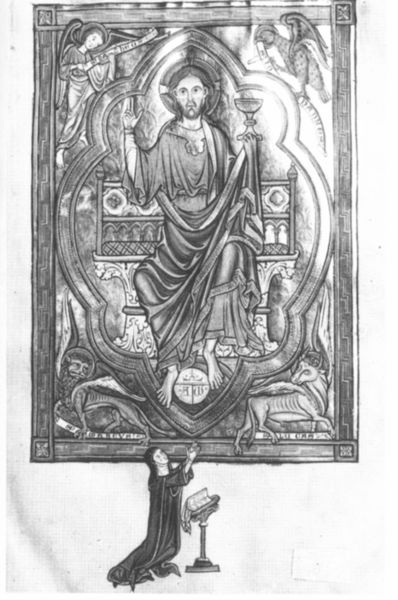
Titel: Amesbury Psalter
Institution: Oxford, All Souls College
Schlagwörter: adler, flügel, hand, mann, vogel, fenster, frau, geste, männer, schwarz, weiss, zeichnung, tier, tiere, wand, bild, gewand, kelch, engel, relief, füße, schrift, thron, wandgemälde, barfuss, buch, druck, schwarz weiss, knien, beten, gebet, pult, heiligenschein, christus, jesus, jesus christus, christlich, knieen, religiös, segen, segnen, segnung, ständer, löwe, anbeten, anbetung, gloriole, stier, christentum, erlöser, schwrzweiß, spruchband, betender, mandorla, segensgestus, verehren, evangelisten, messias, gottessohn, sohn gottes, niederknieen, christkind, relef, heiligenshcein, christkönig, heilland, erretter, jesus von nazaret, jesu…, nieen+, selfi, selfie